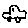
Label: car